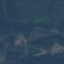
Land use / land cover: Forest